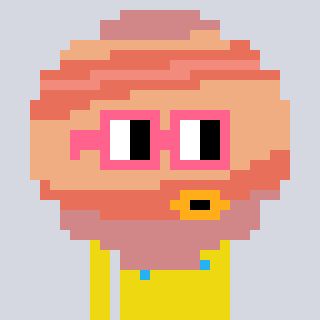
a pixel art character with square pink glasses, a jupiter-shaped head and a yellow-colored body on a cool background